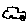
Label: car